Question: I am using nodejs. I am trying to called the vimeo api using a module called vimeo (<URL>
Below is my code.
'''
var key = 'my key'; // vimeo api key
var secret = 'my secret'; // vimeo api secret
var vimeo = require('vimeo')(key, secret);
var params = { query: 'funny video', sort:'most_played',per_page:1 };
var vtitle;
vimeo.videos('search', params, function(err, resq) {
vtitle= resq.videos.video.title;
console.log("Get title "+vtitle);
});
'''
This is what the vimeo api returns when i called via their playground. (<URL>

I can console.log resq.videos.video. It is viewed as an [object] in my console. However, when i tried to get the title, it returns undefined. e.g resq.videos.video.title
Appreciate any advice!
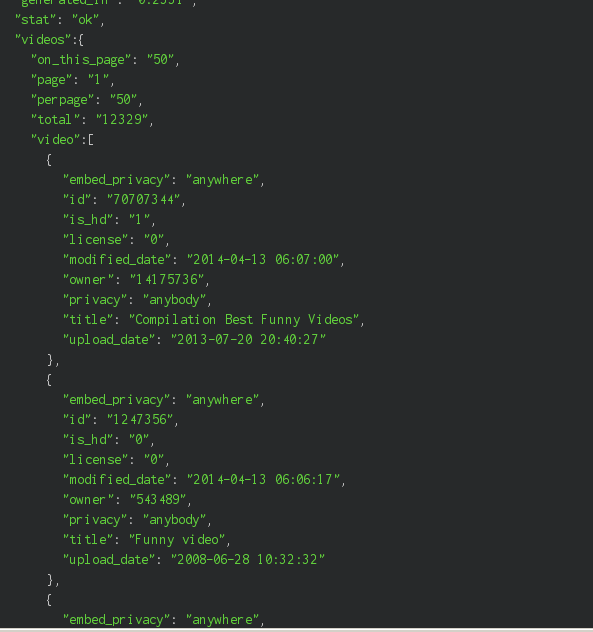
Answer: The field 'resq.videos.video' is an array, so if you make it 'resq.videos.video[0].title' you should see the first title.